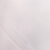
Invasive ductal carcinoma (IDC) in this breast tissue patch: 0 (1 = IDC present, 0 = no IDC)